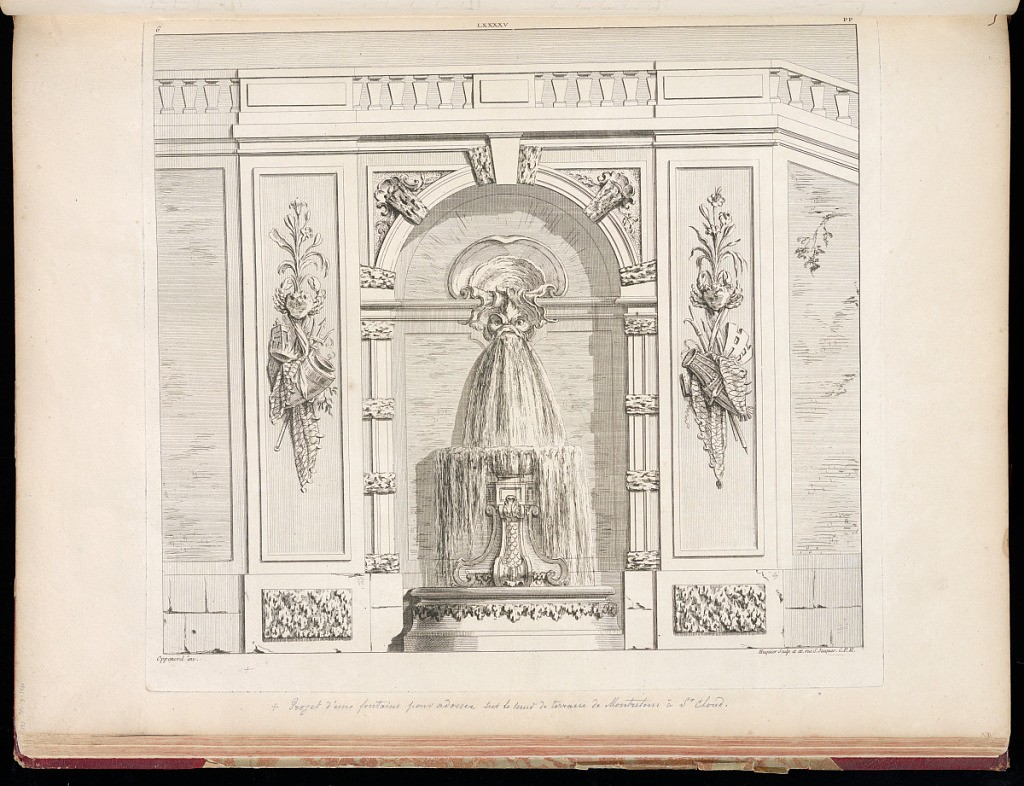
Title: Design for a Fountain
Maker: Gilles-Marie Oppenord, French, 1672–1742
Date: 1749-1761
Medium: Etching and engraving on laid paper
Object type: Bound print
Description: Design for a fountain set within a niche of a wall. The water of the fountain spills out from the mouth of a grotesque mascaron into a basin with fish-scale decorated legs. The frame of the niche features rusticated ornamental clasps; on either side of the niche are carved trophies with attributes of the sea (tridents, crabs, urns). A graphite inscription at the bottom of the page indicates that this design was for a project for a fountain at Saint Cloud. The plate is signed and numbered.